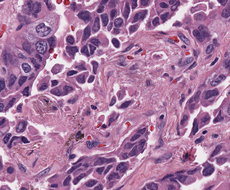
Tumor epithelial tissue: yes
Tumor-associated stroma tissue: yes
Normal tissue: no